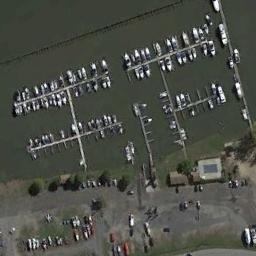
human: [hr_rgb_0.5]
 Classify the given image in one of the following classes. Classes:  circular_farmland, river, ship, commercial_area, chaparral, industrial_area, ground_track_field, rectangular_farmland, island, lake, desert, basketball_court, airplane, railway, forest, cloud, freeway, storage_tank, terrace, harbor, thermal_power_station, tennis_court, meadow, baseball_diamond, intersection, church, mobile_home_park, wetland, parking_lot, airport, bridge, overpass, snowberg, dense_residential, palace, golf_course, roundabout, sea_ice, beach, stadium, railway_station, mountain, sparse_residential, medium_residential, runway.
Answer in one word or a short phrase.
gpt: harbor